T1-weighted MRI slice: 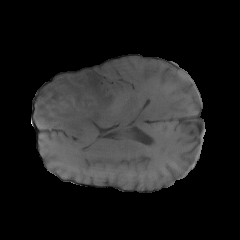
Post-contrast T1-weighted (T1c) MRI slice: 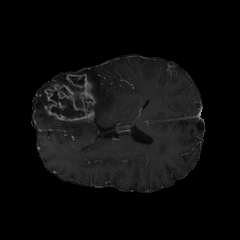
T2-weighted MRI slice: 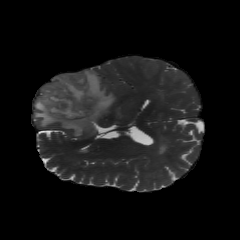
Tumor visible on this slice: yes